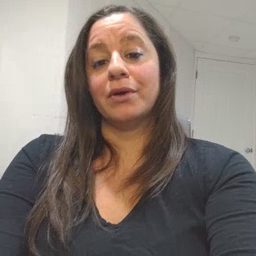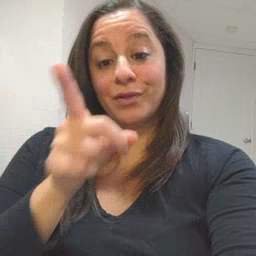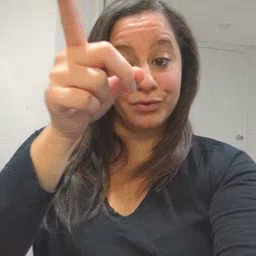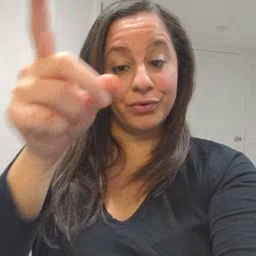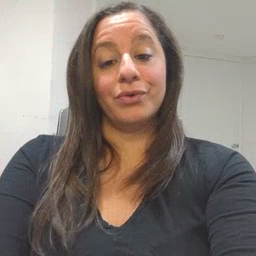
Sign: there